Question: getting above error .<URL>
but didn't find solution.checked my resource file and all but no use suggest me sutable solution for this.here placing the activity_main.xml
and
'''
<RelativeLayout xmlns:android="http://schemas.android.com/apk/res/android"
xmlns:tools="http://schemas.android.com/tools"
android:layout_width="match_parent"
android:layout_height="match_parent" >
<Button
android:id="@+id/button1"
android:layout_width="wrap_content"
android:layout_height="wrap_content"
android:layout_alignParentTop="true"
android:layout_centerHorizontal="true"
android:layout_marginTop="87dp"
android:text="Button" />
<Button
android:id="@+id/button2"
android:layout_width="wrap_content"
android:layout_height="wrap_content"
android:layout_alignLeft="@+id/button1"
android:layout_centerVertical="true"
android:text="Button2" />
<Button
android:id="@+id/button3"
android:layout_width="wrap_content"
android:layout_height="wrap_content"
android:layout_alignLeft="@+id/button2"
android:layout_below="@+id/button2"
android:layout_marginTop="52dp"
android:text="Button" />
</RelativeLayout>
'''
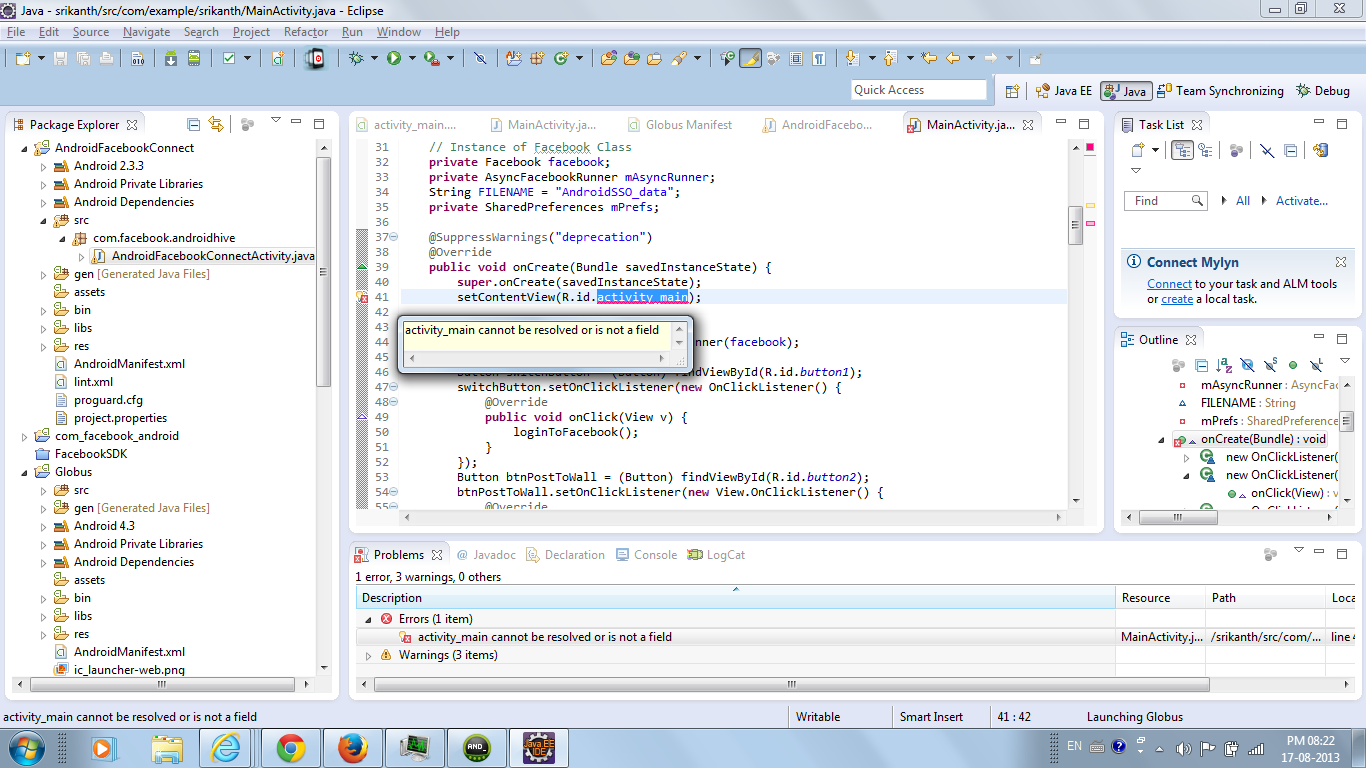
Answer: Change
'''
setContentView(R.id.activity_main);
'''
to
'''
setContentView(R.layout.activity_main);
'''
<URL>'
> Set the activity content from a layout resource. The resource will be inflated, adding all top-level views to the activity.
If you look in 'R.java' in the 'gen' folder, there are different classes. 'R.id' is for an 'id' that you give a certain 'View'. 'R.layout' is for a 'layout' file that you create'.'setContentView'either takes a'layout'or a'View'. Not an'id'of a'View'.